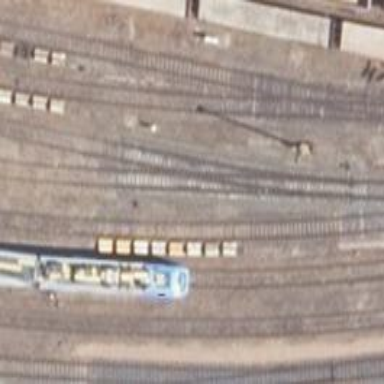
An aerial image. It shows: Railway yard.